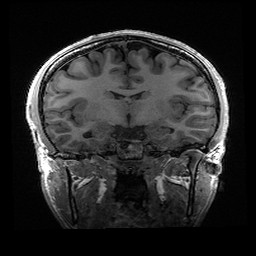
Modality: T1w
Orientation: coronal